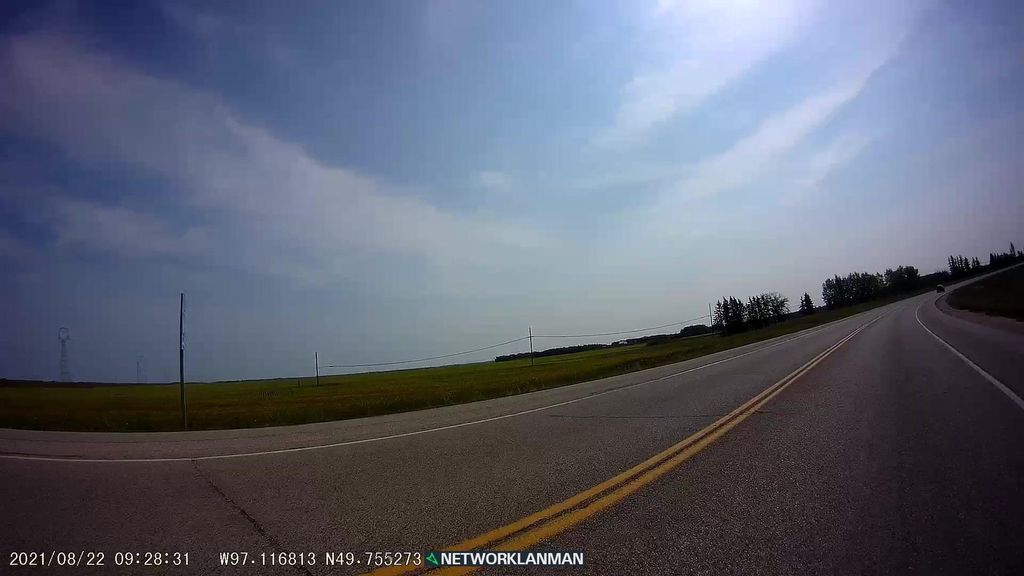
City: winnipeg